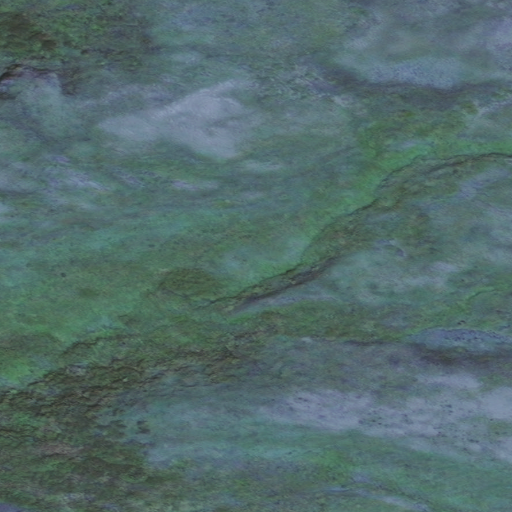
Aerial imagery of island in Alaska named Sutwik Island containing only unknown